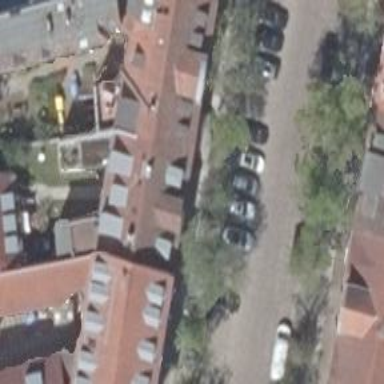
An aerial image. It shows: Historic yellow apartment building with baroque architecture. It features gabled roof made of red roof tiles.